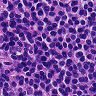
Metastatic tissue present: no